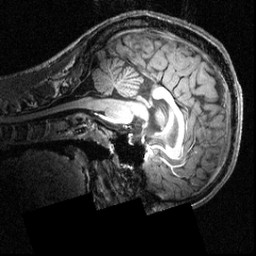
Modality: T1w
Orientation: sagittal
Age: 19
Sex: male
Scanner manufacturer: siemens
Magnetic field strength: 3.951 T
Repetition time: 1.5 s
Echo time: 0.00335 s